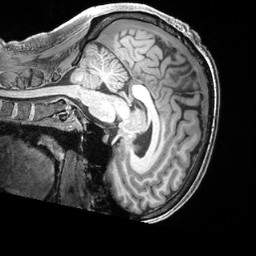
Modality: T1w
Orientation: sagittal
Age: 31
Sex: male
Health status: healthy
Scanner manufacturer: siemens
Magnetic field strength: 3 T
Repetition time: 2.4 s
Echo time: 0.00222 s